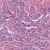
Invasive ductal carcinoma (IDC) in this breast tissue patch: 1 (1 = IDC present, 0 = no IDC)